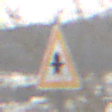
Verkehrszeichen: Vorfahrt
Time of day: Midday
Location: Outdoor (Nature)
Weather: Overcast
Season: Winter
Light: Natural